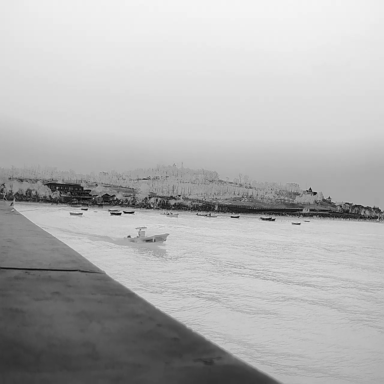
There are 12 objects shown in the infrared image, including a canoe, and 11 bulk_carriers.